Field crop: tomato
Growth stage: 1
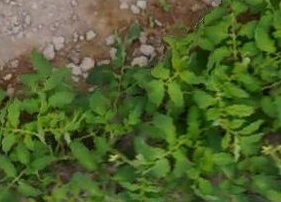
Species: tomato